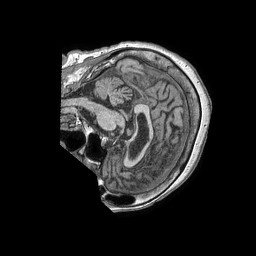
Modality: T1w
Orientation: sagittal
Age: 85
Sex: female
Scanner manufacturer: philips
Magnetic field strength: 1.5 T
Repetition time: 0.00777 s
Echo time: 0.003545 s